Field crop: maize
Growth stage: 1
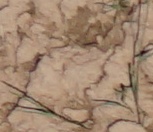
Species: lolium